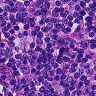
Metastatic tissue present: no